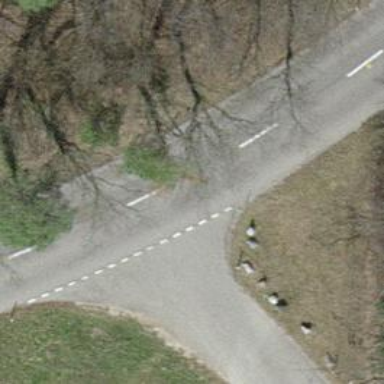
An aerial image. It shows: Tertiary road with asphalt surface.